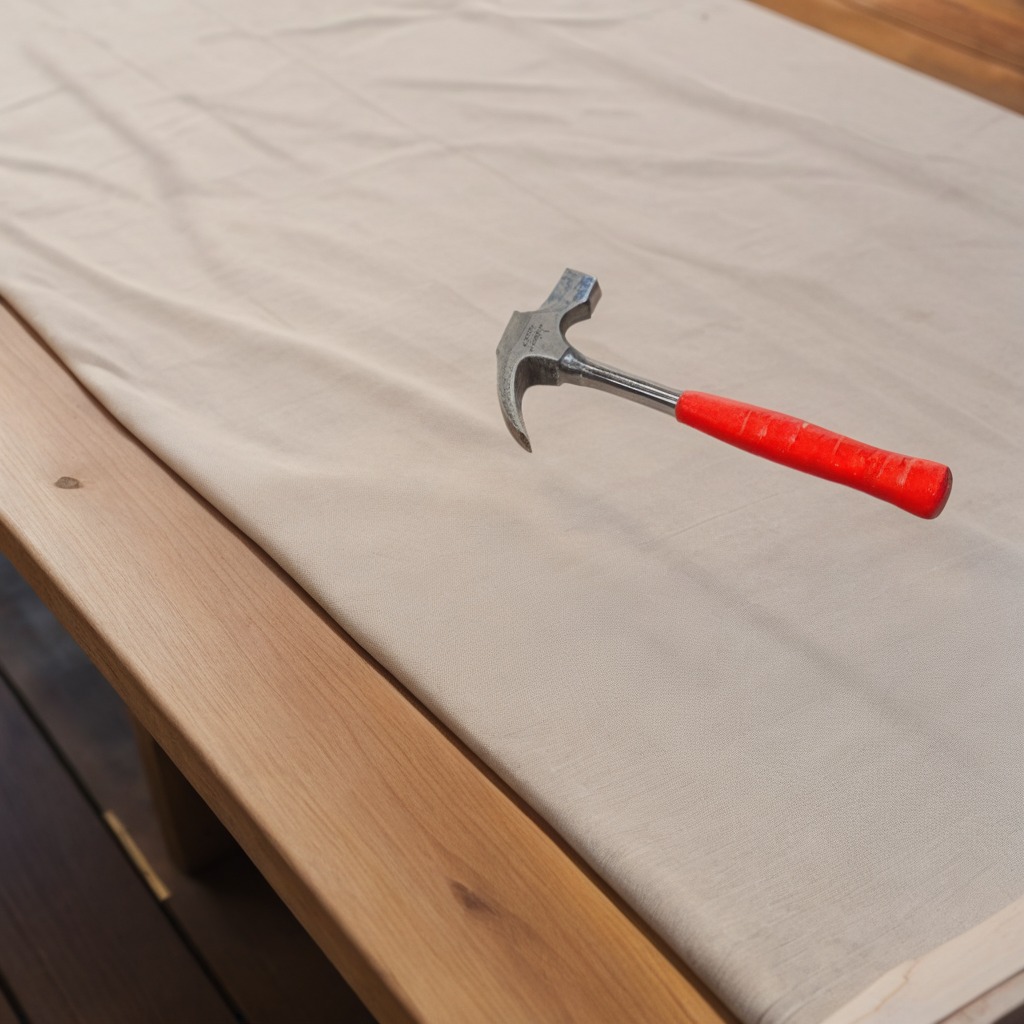
A hammer is lying on a wooden table in an outdoor workshop during daytime bright natural light soft shadows worn but beneath the cloth.